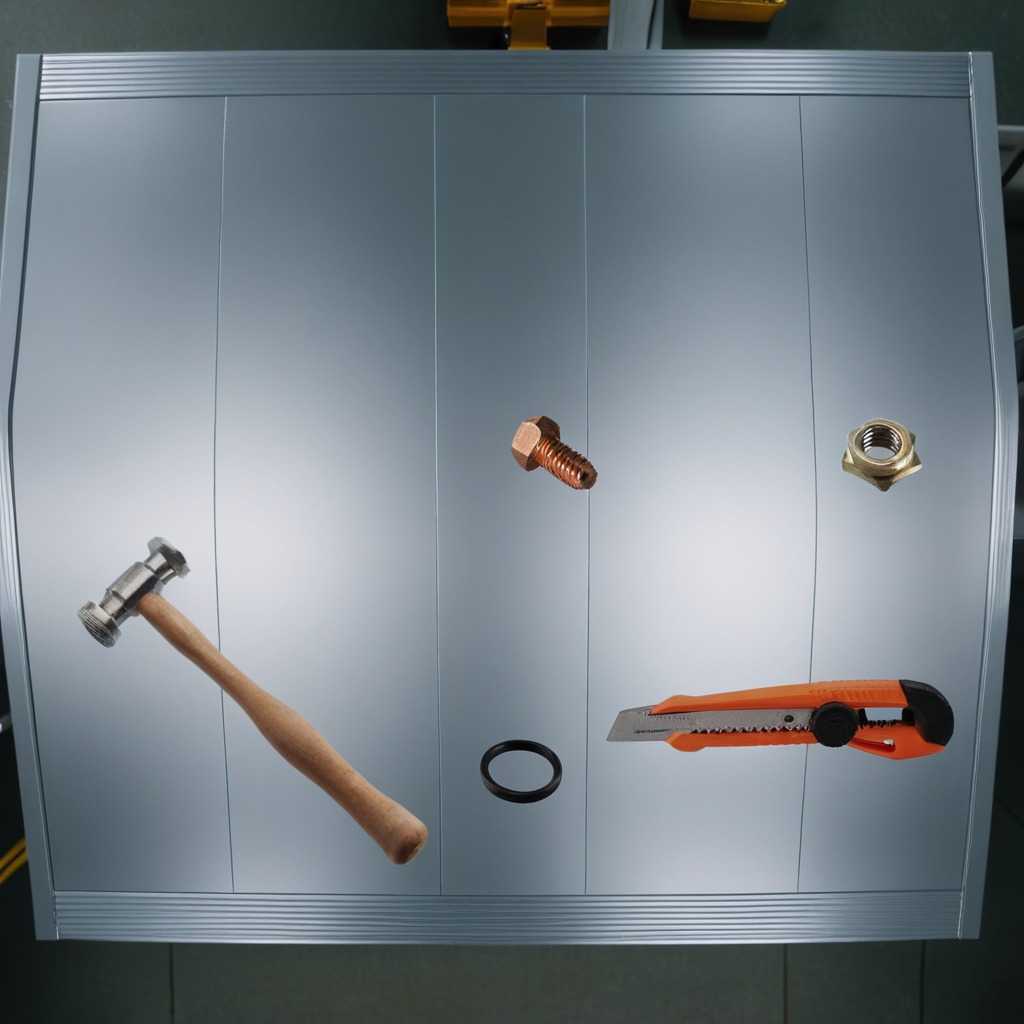
A rubber Oring, a utility knife, a metal machine screw, a hammer, and a metal nut are lying on the toolbox surface.